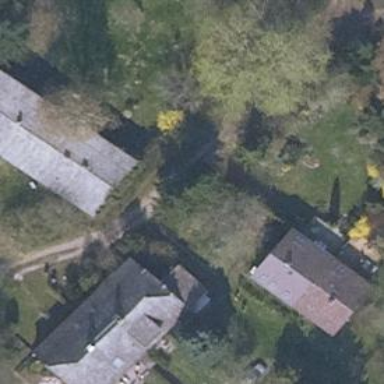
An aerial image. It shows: Isolated dwelling in the countryside.